Question: My site is running in LAMP, my image CDN is in nginx.
I want to do is:
Check if a requested image has a copy in CDN server, if yes then loan the copy in cdn server, otherwise, load the local copy for user.
Is there a programmatically way to check whether the remote CDN image is exist?
(perhaps determine the header? as I notice that if request image isn't exist, it returns 404)

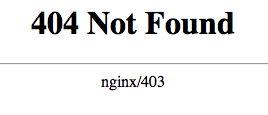
Answer: I use this method to ping distant files:
'''
/**
* Use HTTP GET to ping an url
*
* /!\ Warning, the return value is always true, you must use === to test the response type too.
*
* @param string $url
* @return boolean true or the error message
*/
public static function pingDistantFile($url)
{
$options = array(
CURLOPT_FOLLOWLOCATION => true,
CURLOPT_URL => $url,
CURLOPT_FAILONERROR => true, // HTTP code > 400 will throw curl error
);
$ch = curl_init();
curl_setopt_array($ch, $options);
$return = curl_exec($ch);
if ($return === false)
{
return curl_error($ch);
}
else
{
return true;
}
}
'''
You can also use the 'HEAD' method but maybe your CDN as disabled it.